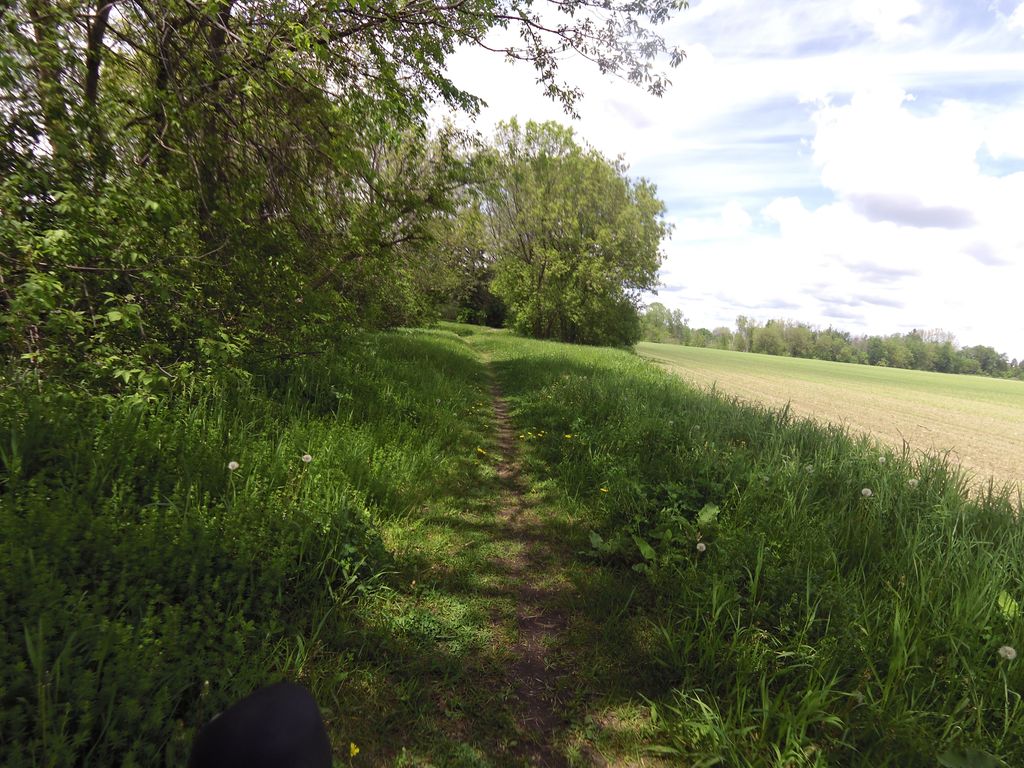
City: ottawa-gatineau